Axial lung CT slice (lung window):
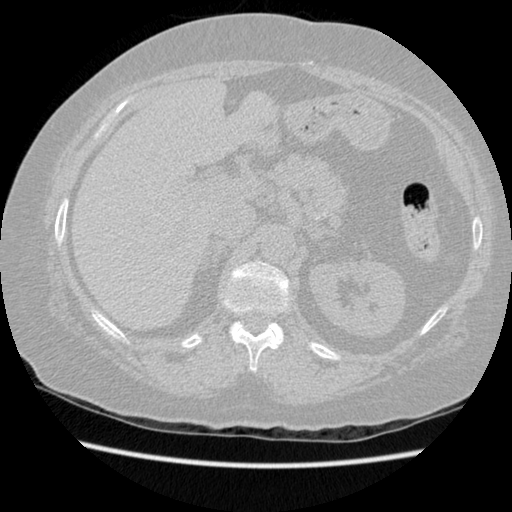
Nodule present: no